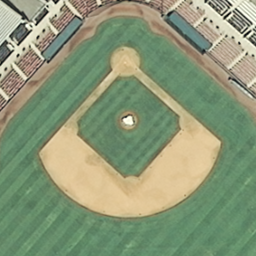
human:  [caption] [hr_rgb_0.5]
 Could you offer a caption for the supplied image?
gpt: A regular baseball diamond compose of manicured lawns and sand .

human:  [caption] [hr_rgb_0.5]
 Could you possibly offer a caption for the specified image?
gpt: It is a big new baseball diamond with sands and grass .

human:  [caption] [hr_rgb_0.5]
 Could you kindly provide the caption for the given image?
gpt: This is a baseball diamond with stands surround it .

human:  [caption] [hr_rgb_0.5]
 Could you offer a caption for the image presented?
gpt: This is a regular baseball diamond with stands surround it .

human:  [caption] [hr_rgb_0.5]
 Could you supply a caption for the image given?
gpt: A regular baseball diamond compose of manicured lawns and sand .